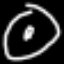
Label: donut